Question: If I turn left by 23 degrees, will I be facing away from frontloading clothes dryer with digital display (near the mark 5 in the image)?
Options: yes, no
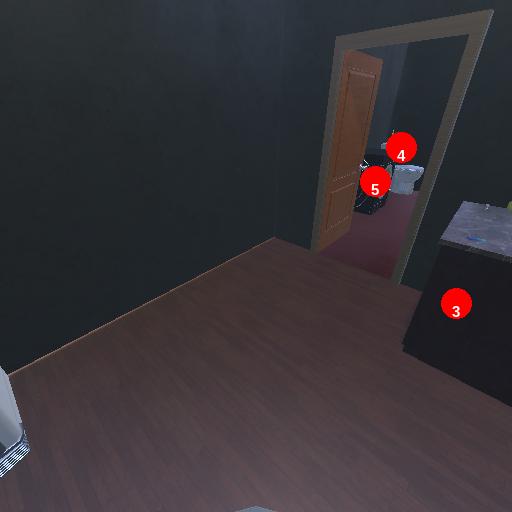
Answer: yes